Field crop: maize
Growth stage: 1
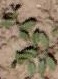
Species: convolvulus